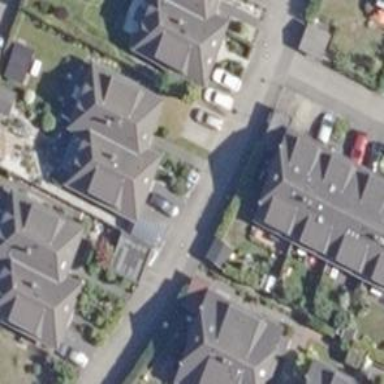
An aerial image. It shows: Living street.